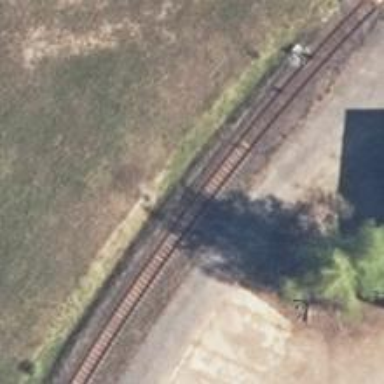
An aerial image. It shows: Railway yard used for servicing trains.